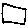
Label: square